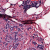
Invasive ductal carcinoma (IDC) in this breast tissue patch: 1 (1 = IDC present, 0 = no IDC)